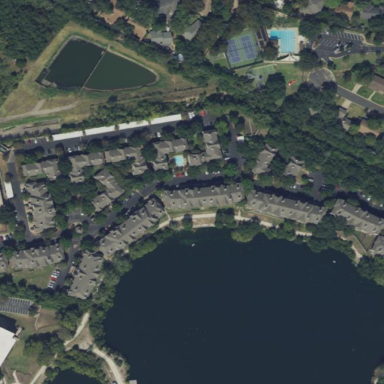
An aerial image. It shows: Residential area with apartments.